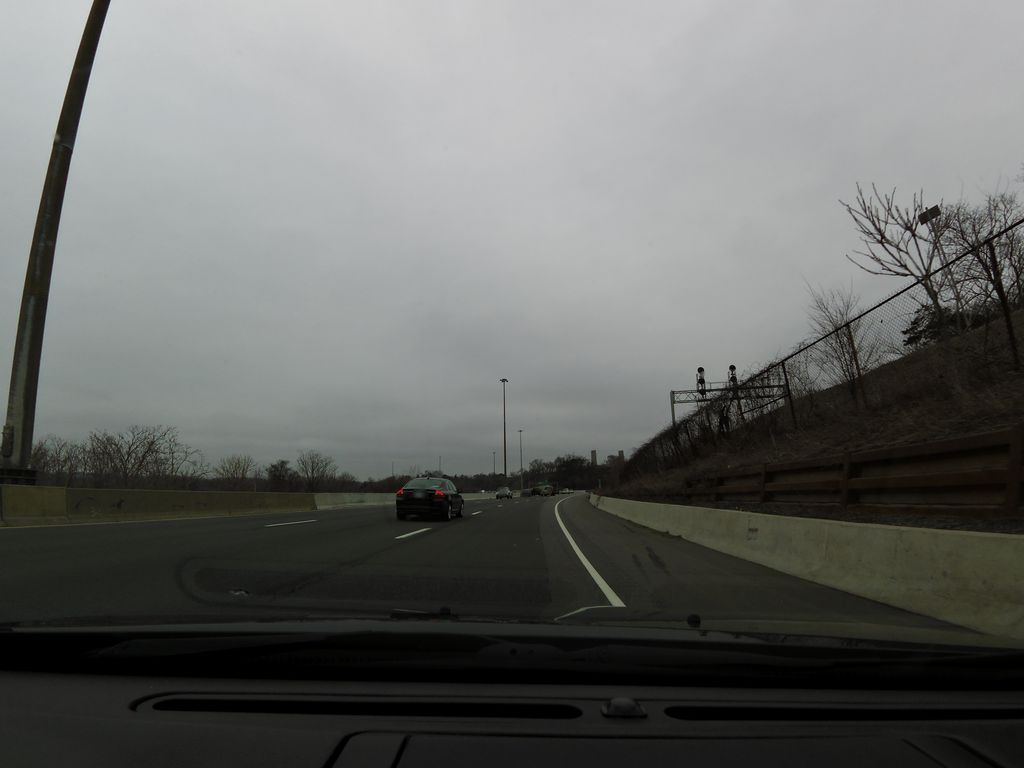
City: hamilton